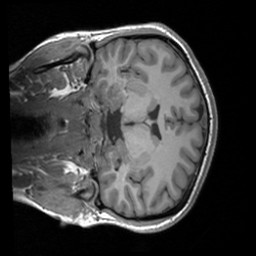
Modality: T1w
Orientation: coronal
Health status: healthy
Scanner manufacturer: siemens
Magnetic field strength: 3 T
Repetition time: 1.9 s
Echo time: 0.00226 s